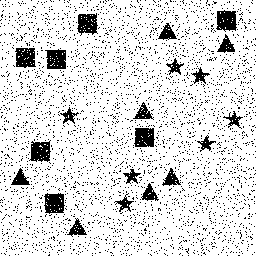
Squares: 7
Triangles: 7
Stars: 7
Total shapes: 21